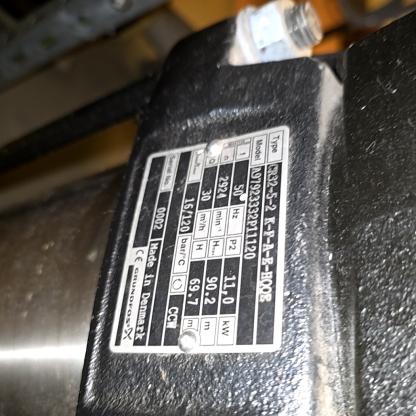
Klasa: tabliczka-znamionowa